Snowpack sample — Loveland Pass, Silver Plume, Colorado, USA (1/12/25, 11:40 AM MST)
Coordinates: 39.66, -105.88
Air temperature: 7 °F
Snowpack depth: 140 cm
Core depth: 10 cm
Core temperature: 41 °F
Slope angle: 11°, slope face: 30°
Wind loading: high
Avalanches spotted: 2
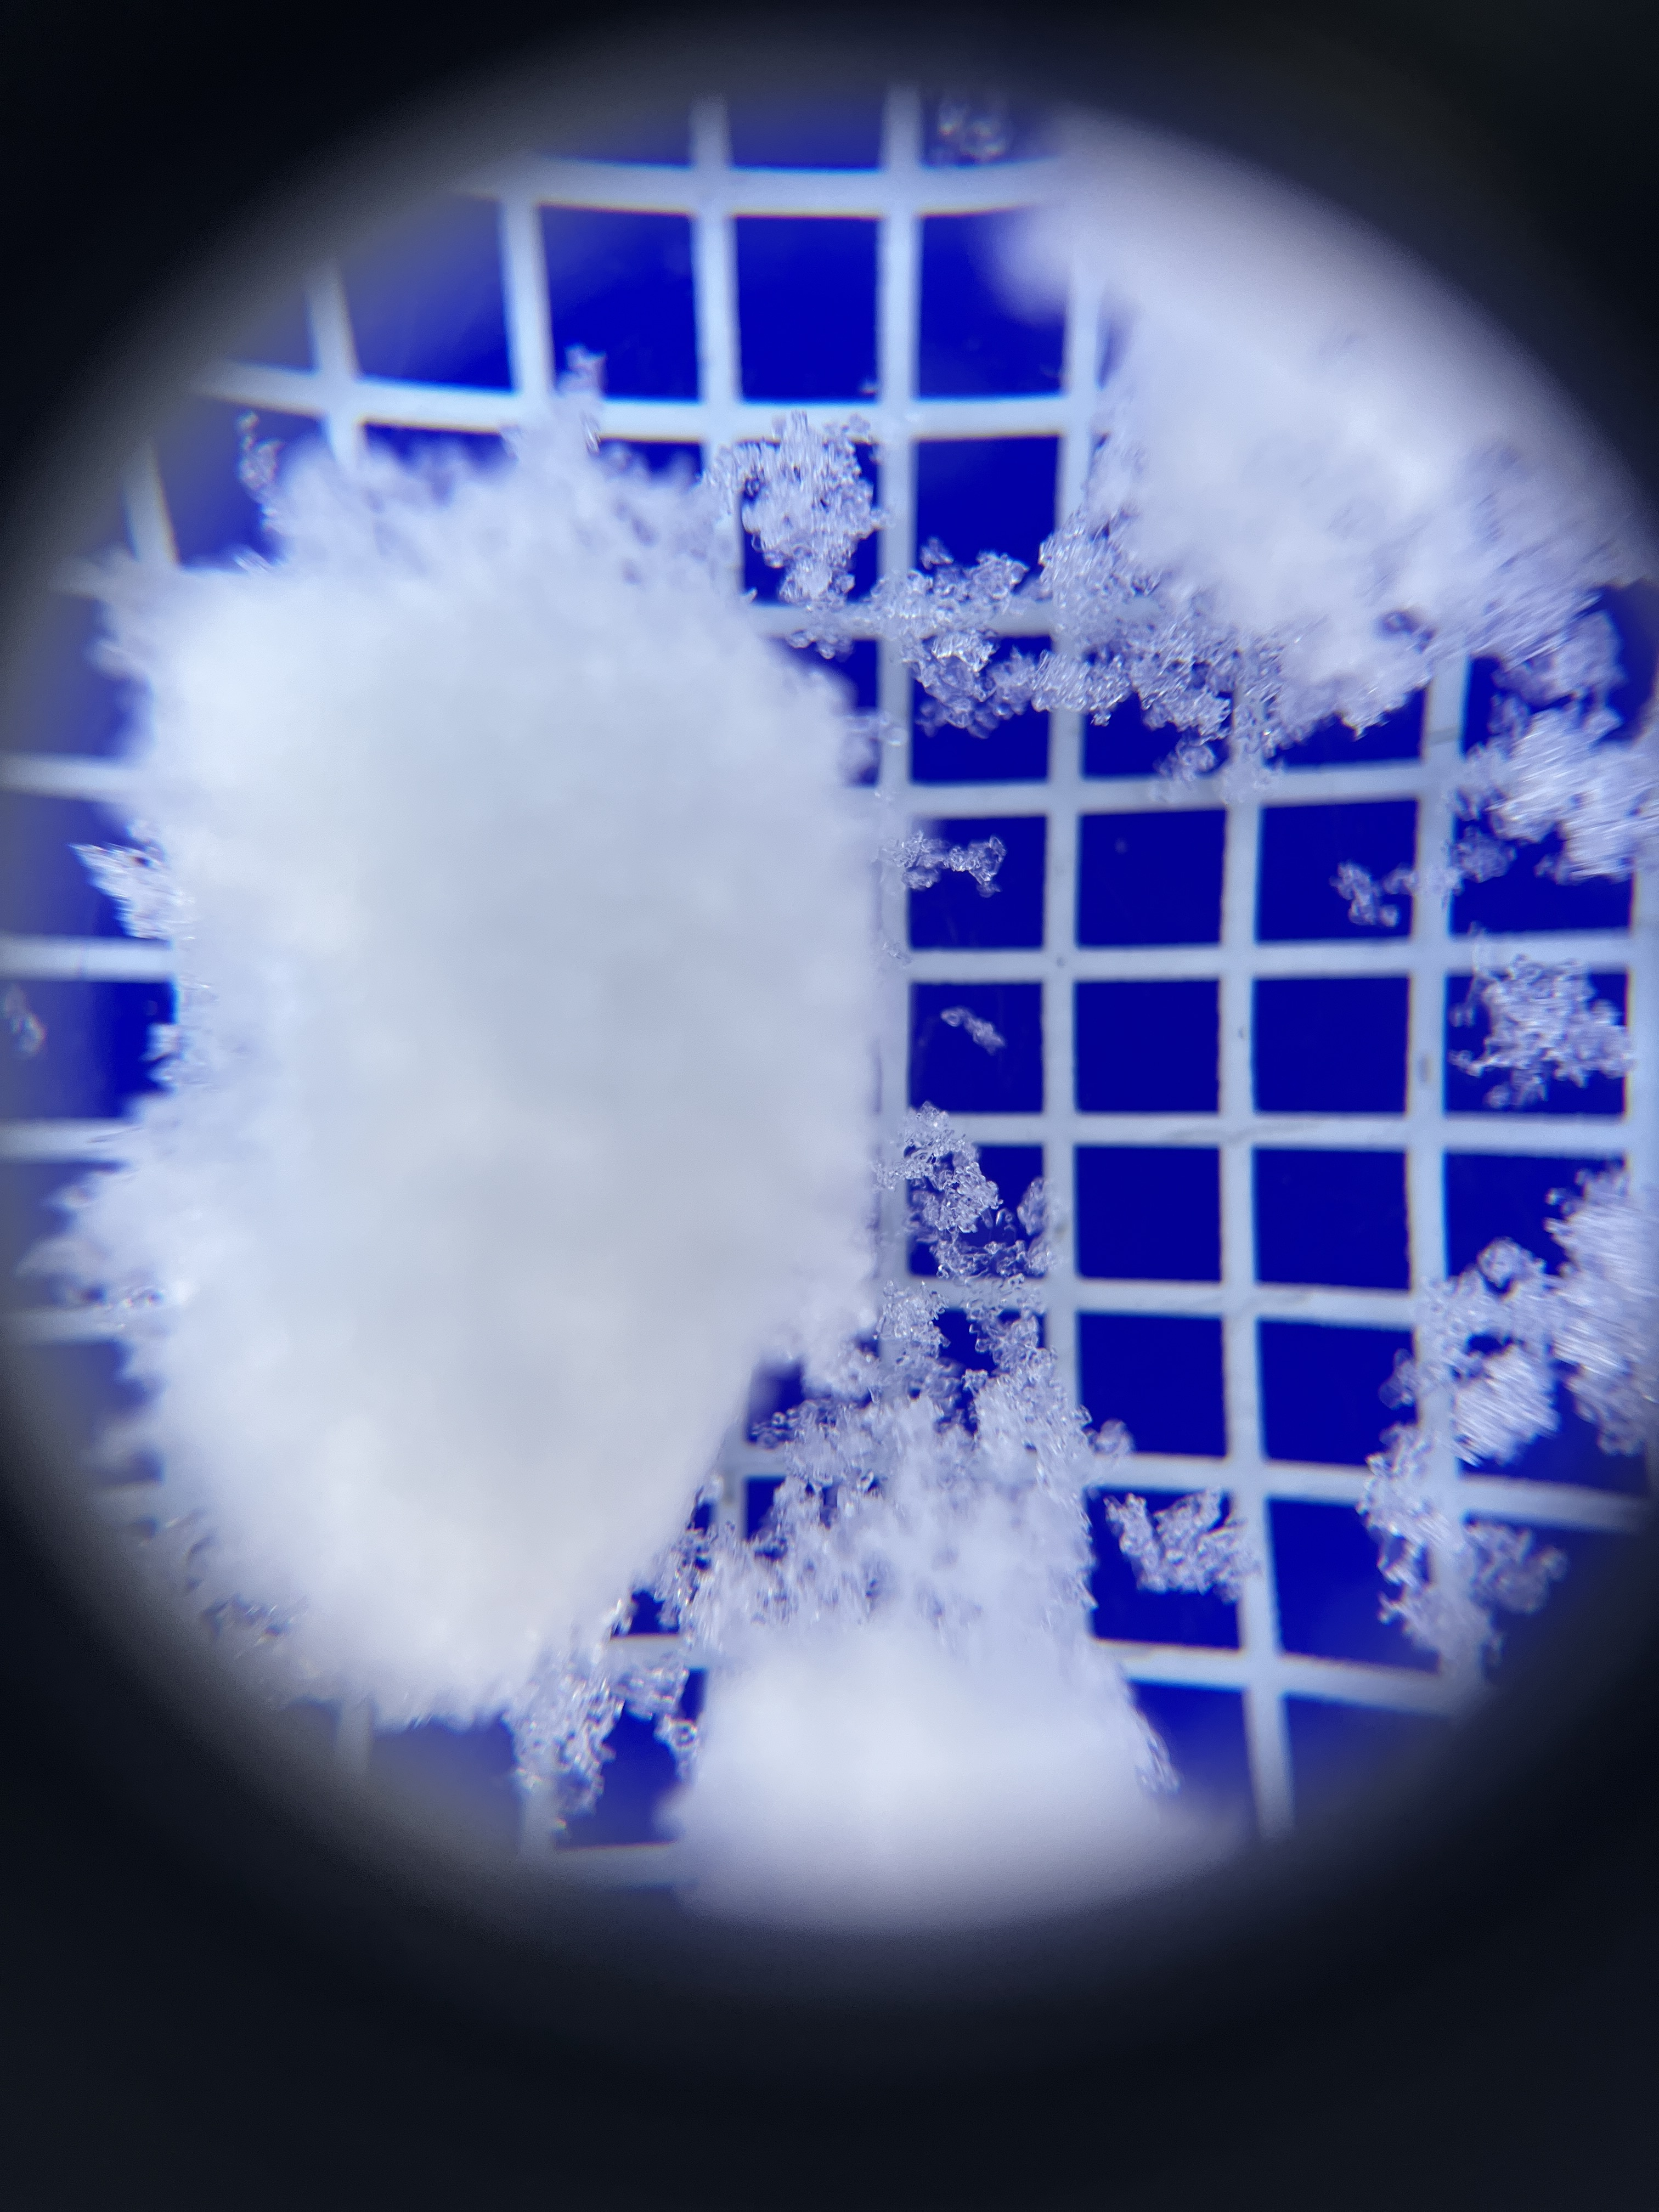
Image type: magnified_profile
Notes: Pilot using slightly modified coring method that took too large segment for snow profile picturing, advised not to use in higher level models. Two avalanche on south face nearby, partially cloudy with light snow in the last 24 hours. Lots of wind loading on eastern features.